Question: I've been trying to add the highlighting feature to the Firefox DevTools debugger, so it will highlight the element instead of only showing [HTMLAnchorElement] or similar. I know it's possible, since you can set 'someElement.style.border='1px solid blue'' or similar as a watch, and it hightlights the element. So why not let it store current border, and show it on mouseover using 'element.style.border='1px solid blue'', and restore it on mouseout?

While debugging in Firefox devtools, I noticed the element in the right watch panel has rows with the variable names, which are actually given odd ids like "46439", under parent element with "document.getelementsbytagname('a')36" id. What do these ids signify? Can they map a display element to its target element in the page? I tried 'window.DebuggerView.WatchExpressions.getItemForElement' from Venkman but it returns null. Is there another function from <URL> that will give the target element of debugger watch?
Ideally, I should be able to 'watch' items such as 'document.getElementsByTagName('a')', or local variable in the debug context, and highlight the items in the page like Chromium/Firebug. Yet I'm not sure how to add this feature from a Firefox extension.
:
After further work, it would seem to be possible to use the 'DebuggerView.StackFrames.evaluate' to run code while stopped at a breakpoint, like what 'chrome://browser/content/devtools/debugger-controller.js' is doing with watches. Unfortunately when stopped at a breakpoint I run this code, and 'DebuggerView.StackFrames.evaluate' is '[void] void' in Venkman. Is this evaluate command hidden or private somehow, or not initialized?
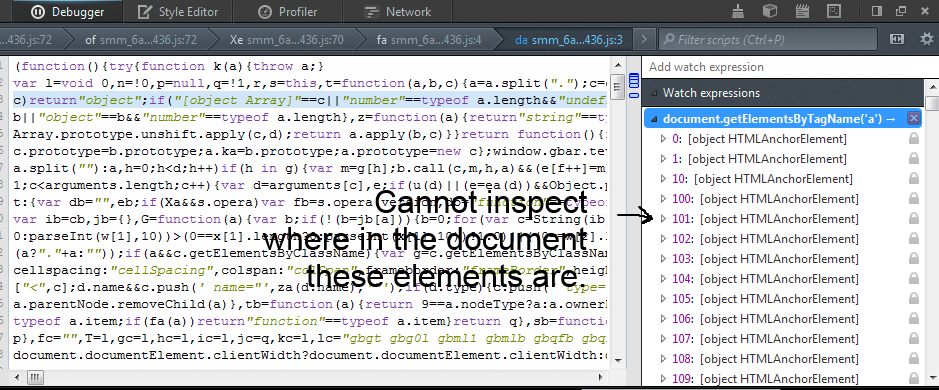
Answer: You can't really use the highlighter from the Debugger directly yet. We have a bug open (<URL> to make the highlighter more generally-available to our other tools.
If you have a unique selector, you can use the command line (Shift-F2 to open the Developer Toolbar) to inspect an element via:
'''
inspect unique-selector
'''
We intend to make DOM objects highlightable everywhere in upcoming versions of the Firefox Developer Tools.
<URL>